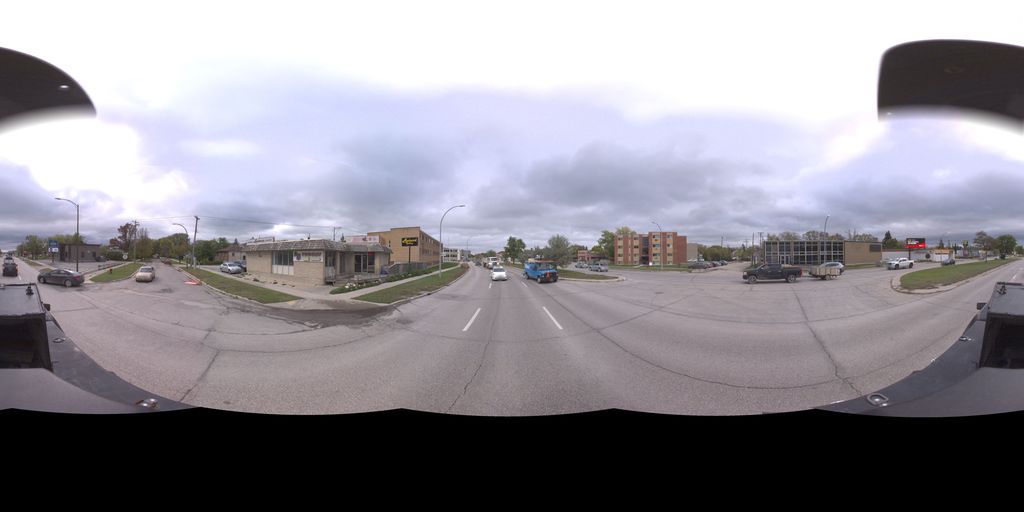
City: winnipeg